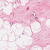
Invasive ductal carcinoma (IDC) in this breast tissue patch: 0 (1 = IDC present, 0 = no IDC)